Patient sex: M
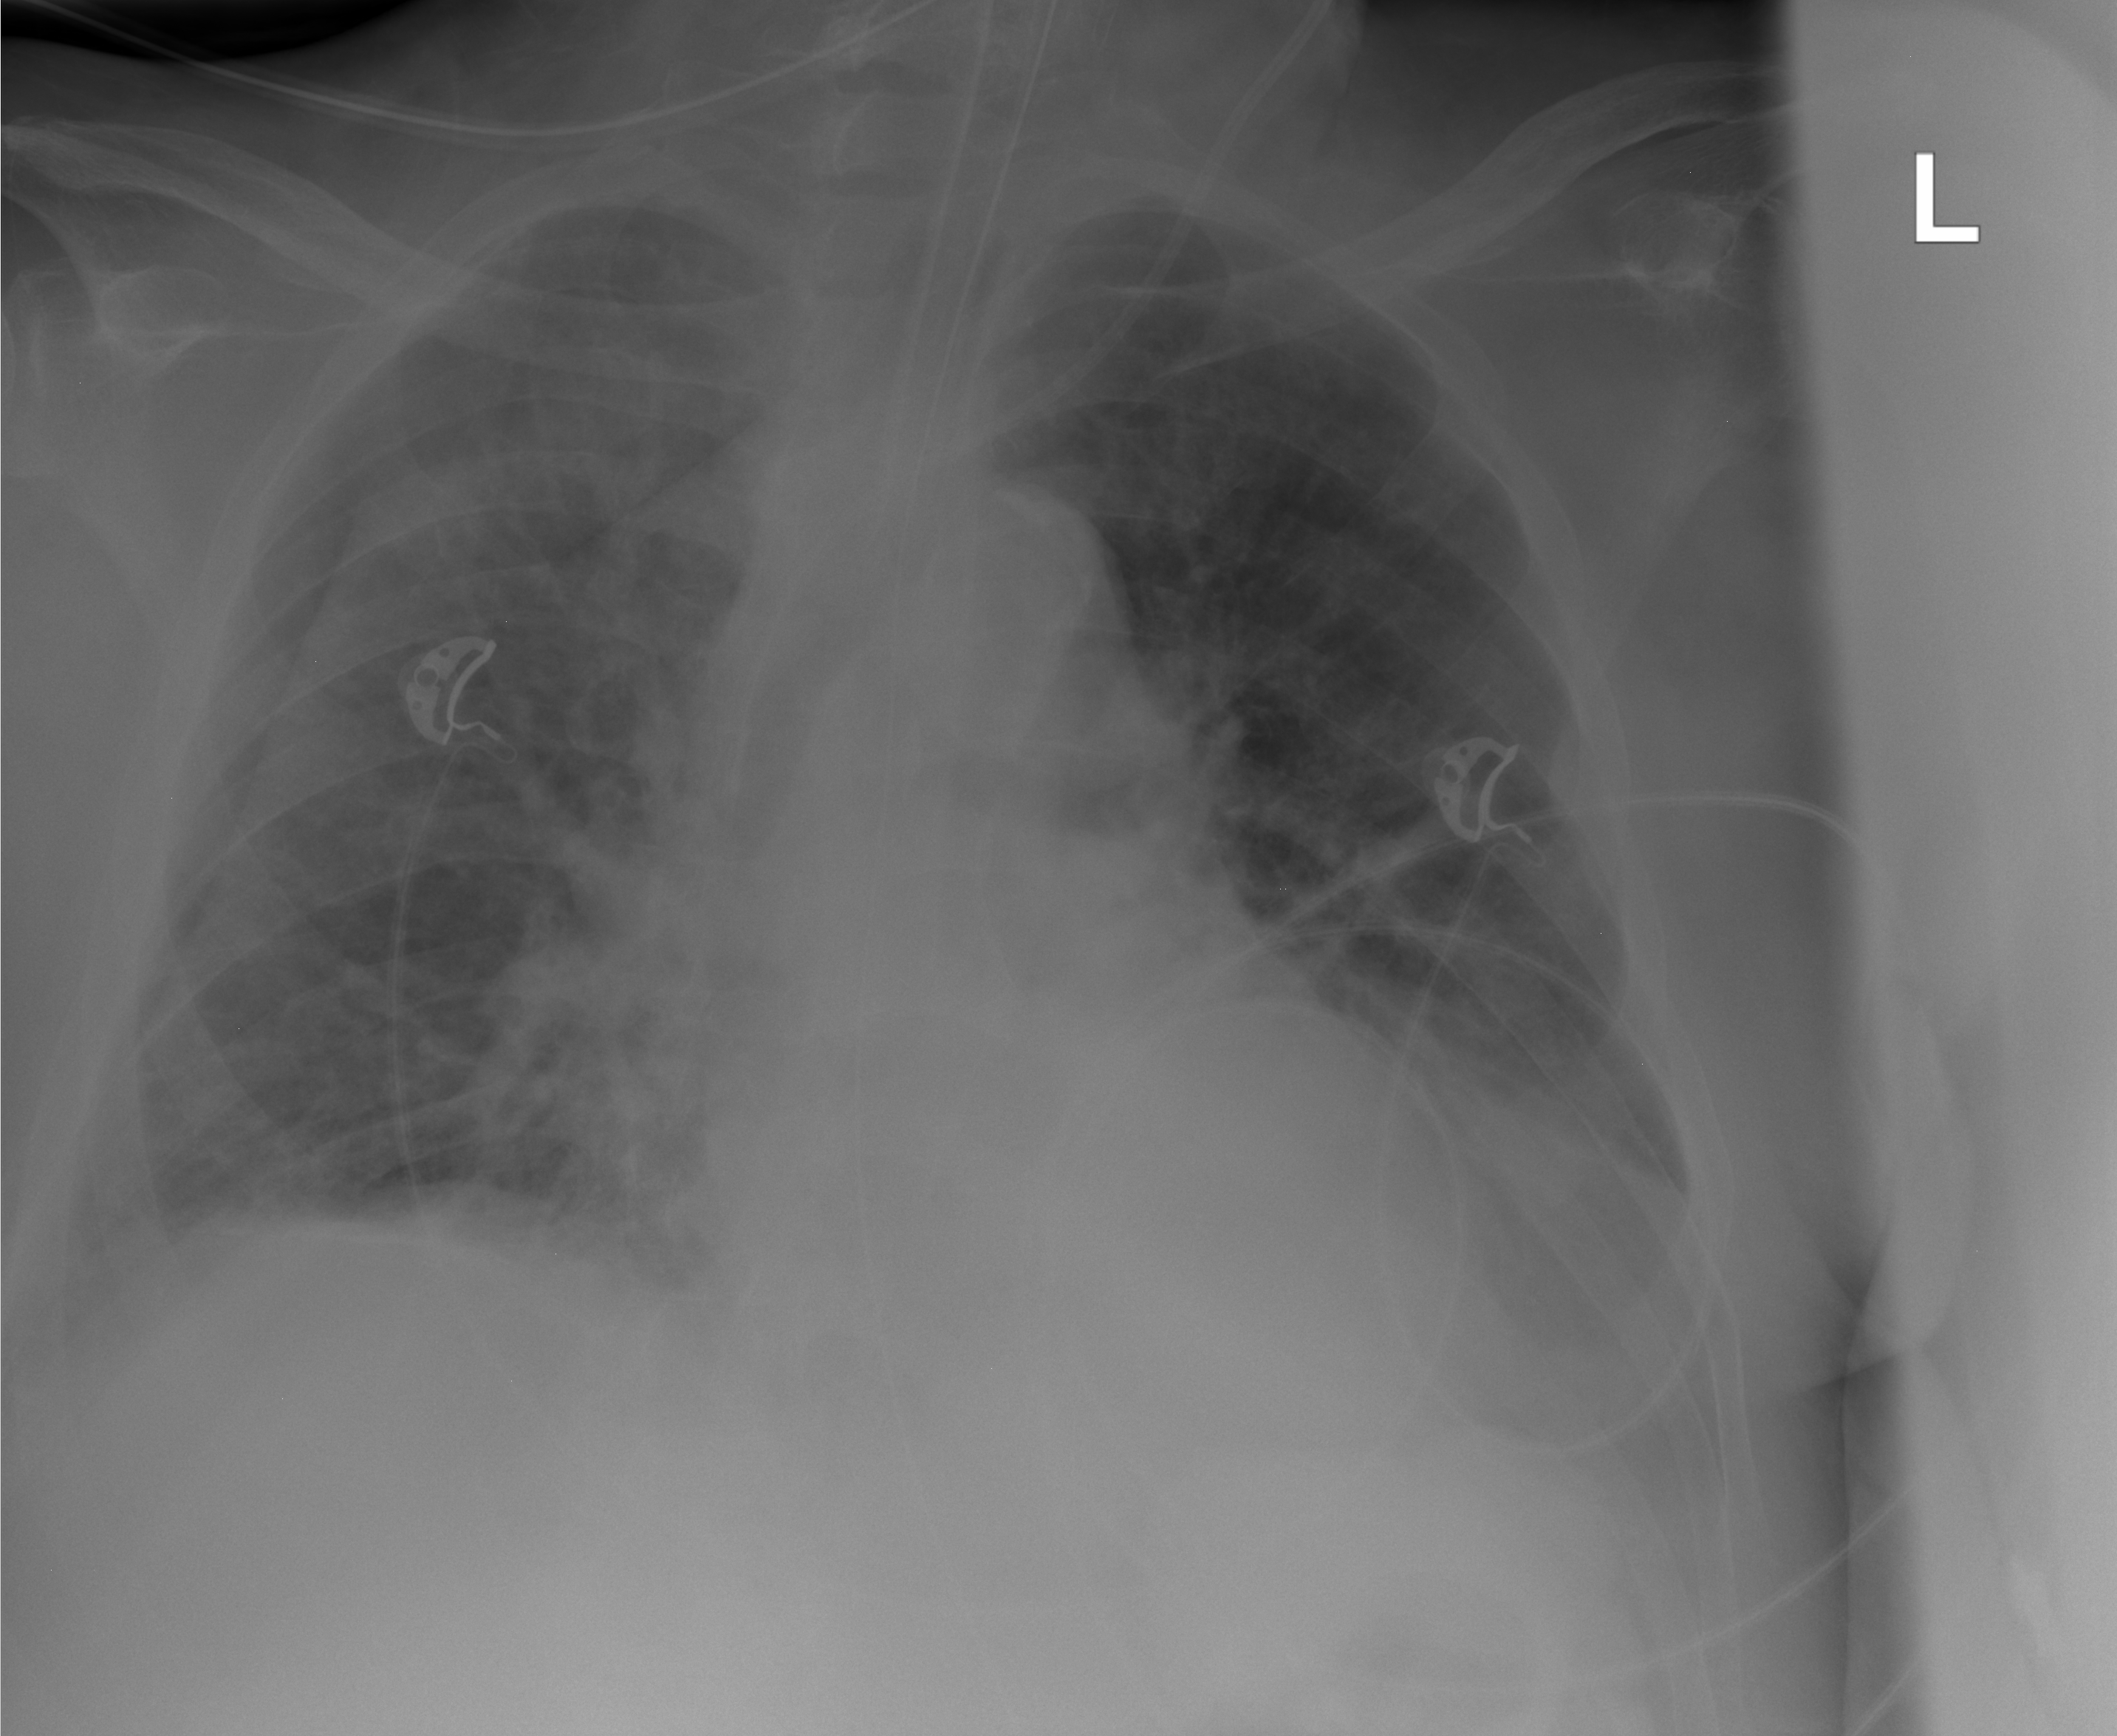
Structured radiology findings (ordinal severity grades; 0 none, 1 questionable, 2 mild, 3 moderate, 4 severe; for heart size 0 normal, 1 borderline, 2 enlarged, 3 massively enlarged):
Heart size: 0
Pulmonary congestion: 0
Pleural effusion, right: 2
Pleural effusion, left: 2
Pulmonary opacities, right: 0
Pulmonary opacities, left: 0
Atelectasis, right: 2
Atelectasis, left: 2